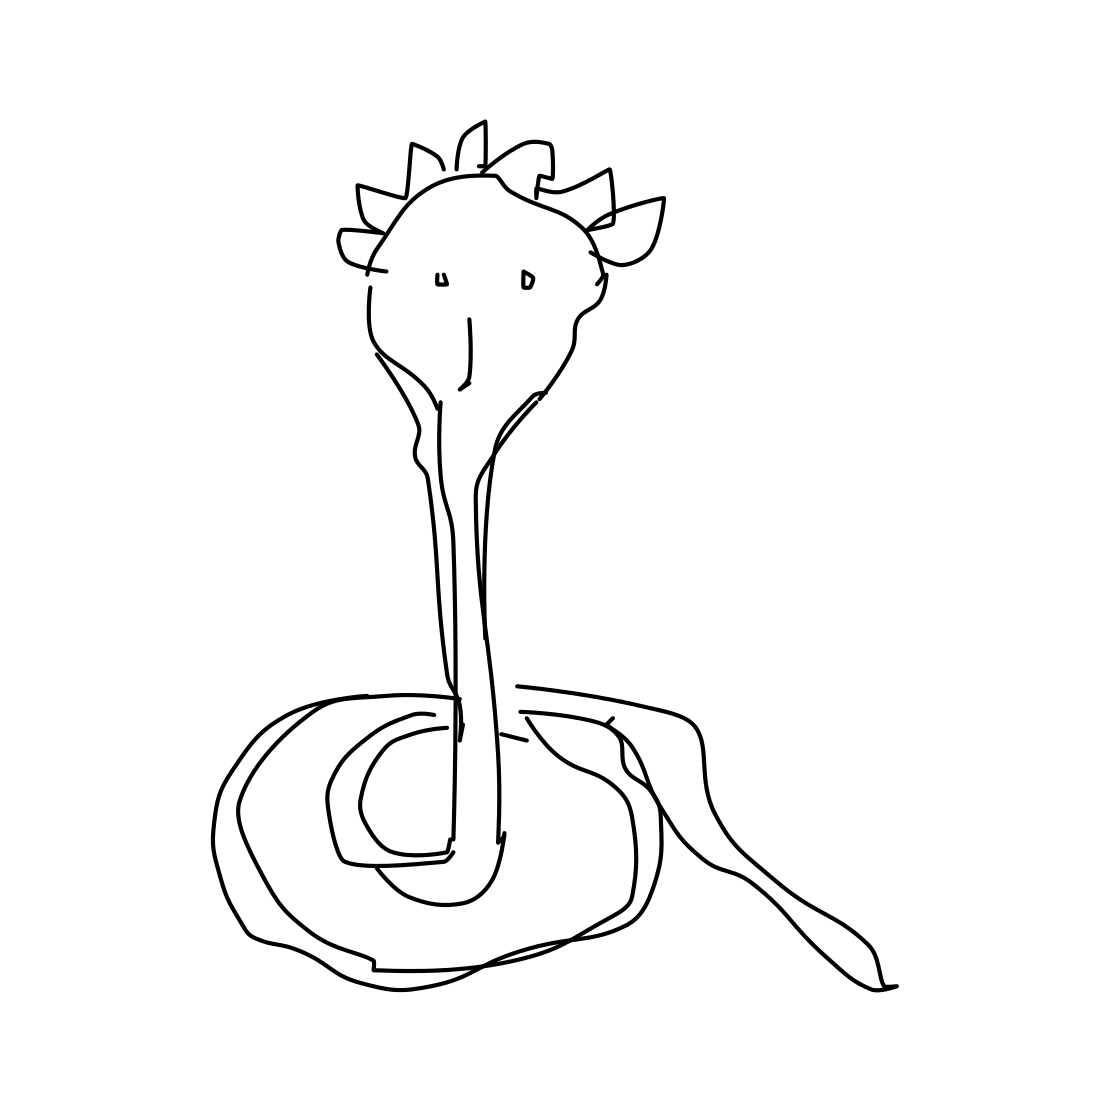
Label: snake